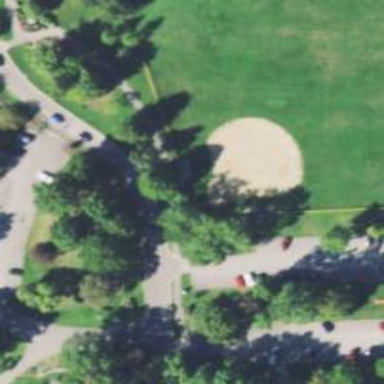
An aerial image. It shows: Softball pitch for leisure and sport activities.